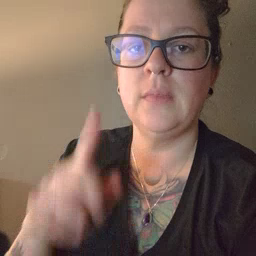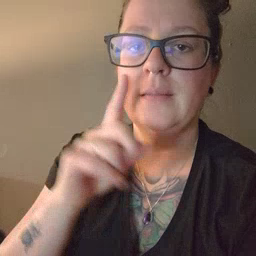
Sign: eye